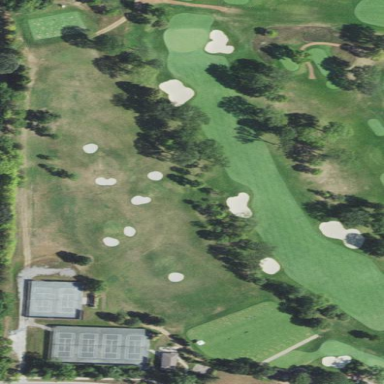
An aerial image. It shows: Grassy area used as driving range for golf.